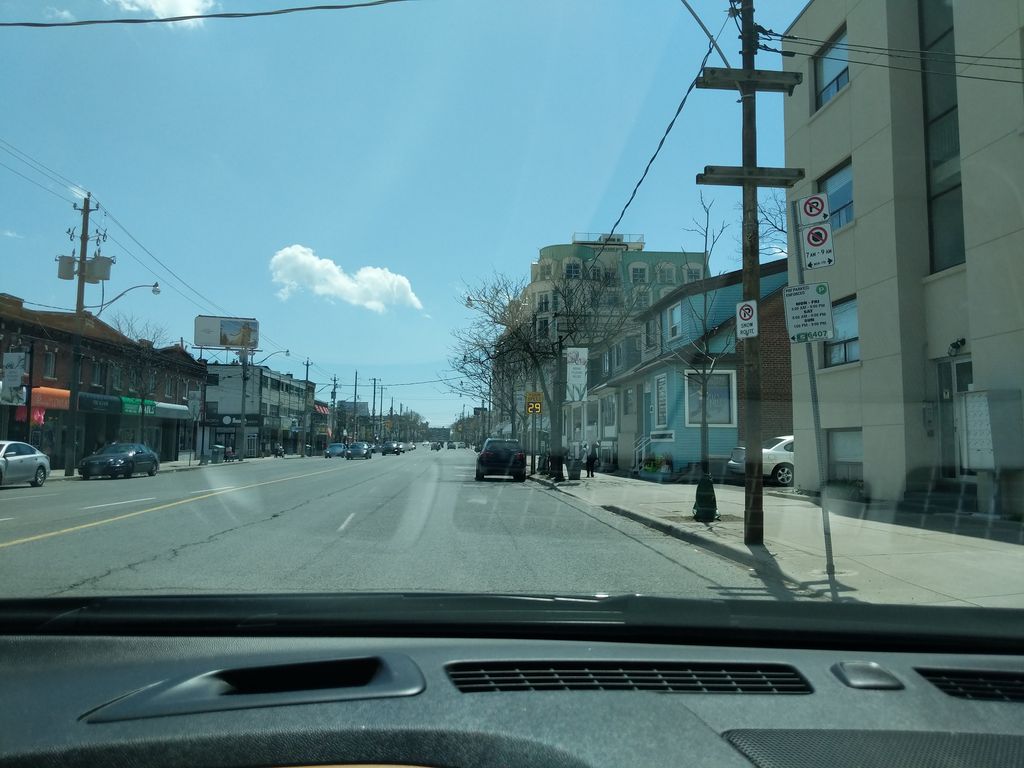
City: toronto